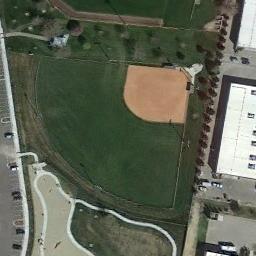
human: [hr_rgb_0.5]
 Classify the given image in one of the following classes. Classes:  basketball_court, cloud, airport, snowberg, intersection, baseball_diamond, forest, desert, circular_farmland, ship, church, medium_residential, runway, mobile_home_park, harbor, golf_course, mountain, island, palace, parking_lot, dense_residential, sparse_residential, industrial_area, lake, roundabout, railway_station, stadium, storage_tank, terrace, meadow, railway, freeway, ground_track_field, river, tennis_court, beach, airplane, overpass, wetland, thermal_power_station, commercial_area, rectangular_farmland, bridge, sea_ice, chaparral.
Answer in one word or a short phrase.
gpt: baseball_diamond